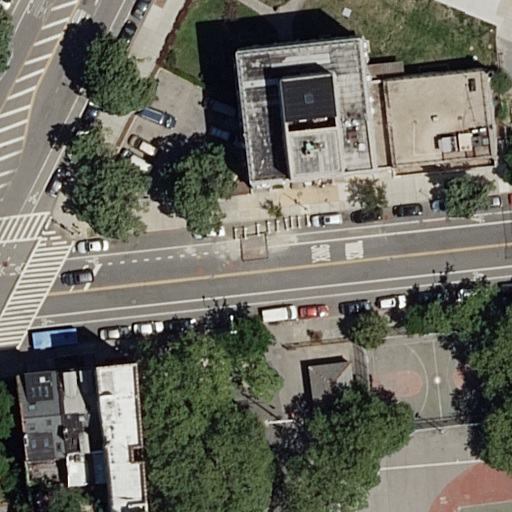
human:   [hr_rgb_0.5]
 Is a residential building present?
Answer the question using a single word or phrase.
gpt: yes

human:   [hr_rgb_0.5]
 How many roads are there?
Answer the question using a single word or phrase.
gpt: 9

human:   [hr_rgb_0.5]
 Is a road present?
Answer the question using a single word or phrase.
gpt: yes

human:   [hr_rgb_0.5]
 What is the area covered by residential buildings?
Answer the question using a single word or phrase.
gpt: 1710m2

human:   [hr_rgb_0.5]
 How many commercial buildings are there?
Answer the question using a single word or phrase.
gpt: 0

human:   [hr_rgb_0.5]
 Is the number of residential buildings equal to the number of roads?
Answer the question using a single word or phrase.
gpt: no

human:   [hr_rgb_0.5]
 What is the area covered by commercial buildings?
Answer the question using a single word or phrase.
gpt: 0m2

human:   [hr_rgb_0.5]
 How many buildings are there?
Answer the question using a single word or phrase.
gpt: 5

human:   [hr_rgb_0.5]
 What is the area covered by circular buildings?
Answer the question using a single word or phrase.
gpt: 0m2

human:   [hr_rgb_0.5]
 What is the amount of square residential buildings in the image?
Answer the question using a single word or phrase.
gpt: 0

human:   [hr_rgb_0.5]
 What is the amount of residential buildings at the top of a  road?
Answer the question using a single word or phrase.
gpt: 1

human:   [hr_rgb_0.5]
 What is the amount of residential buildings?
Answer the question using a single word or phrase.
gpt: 5

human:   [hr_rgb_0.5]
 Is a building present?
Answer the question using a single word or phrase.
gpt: yes

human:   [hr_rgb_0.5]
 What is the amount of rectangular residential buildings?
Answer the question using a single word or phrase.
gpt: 4

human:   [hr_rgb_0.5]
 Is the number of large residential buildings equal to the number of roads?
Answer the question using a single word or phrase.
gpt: no

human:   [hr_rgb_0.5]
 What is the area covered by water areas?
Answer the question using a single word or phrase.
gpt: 0m2

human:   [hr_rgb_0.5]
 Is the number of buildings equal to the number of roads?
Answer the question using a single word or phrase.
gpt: no

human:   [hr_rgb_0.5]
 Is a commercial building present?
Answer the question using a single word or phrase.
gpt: no

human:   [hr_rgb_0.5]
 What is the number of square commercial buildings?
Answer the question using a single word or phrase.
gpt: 0

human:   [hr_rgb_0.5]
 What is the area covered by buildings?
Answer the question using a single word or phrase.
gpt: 1710m2

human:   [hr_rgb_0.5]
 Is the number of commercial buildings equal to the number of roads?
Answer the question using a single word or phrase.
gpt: no

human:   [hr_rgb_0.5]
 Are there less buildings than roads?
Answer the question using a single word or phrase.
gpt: yes

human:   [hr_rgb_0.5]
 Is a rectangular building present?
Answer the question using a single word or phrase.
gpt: yes

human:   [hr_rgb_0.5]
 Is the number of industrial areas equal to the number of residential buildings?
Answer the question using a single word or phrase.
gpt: no

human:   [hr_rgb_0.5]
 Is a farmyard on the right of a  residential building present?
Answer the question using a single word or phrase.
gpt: no

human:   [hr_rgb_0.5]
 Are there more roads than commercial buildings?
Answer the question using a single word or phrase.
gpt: yes

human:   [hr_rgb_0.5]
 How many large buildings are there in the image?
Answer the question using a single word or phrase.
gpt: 1

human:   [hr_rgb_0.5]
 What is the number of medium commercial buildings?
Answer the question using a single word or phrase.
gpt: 0

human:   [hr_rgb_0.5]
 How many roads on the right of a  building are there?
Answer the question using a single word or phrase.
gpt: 4

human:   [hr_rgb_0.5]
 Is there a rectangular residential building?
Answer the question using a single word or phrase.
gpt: yes

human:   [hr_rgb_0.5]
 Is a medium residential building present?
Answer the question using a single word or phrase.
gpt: yes

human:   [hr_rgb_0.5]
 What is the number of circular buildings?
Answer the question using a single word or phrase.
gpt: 0

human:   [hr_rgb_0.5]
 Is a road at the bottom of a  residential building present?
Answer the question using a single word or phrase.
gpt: yes

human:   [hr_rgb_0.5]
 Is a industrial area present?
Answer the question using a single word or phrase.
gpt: no

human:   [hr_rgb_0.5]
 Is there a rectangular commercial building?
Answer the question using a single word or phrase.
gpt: no

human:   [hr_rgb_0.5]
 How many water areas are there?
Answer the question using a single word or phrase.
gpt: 0

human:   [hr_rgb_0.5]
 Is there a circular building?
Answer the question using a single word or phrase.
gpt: no

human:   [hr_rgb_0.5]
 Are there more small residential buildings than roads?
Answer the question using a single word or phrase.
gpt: no

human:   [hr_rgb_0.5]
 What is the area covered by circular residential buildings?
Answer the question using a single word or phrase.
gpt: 0m2

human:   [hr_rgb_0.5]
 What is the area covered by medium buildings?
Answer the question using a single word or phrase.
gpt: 582m2

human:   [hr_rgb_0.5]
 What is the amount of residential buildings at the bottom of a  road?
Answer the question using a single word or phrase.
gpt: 5

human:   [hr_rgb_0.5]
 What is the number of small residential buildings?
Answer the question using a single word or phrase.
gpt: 1

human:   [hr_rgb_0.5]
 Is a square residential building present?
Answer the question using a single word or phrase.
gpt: no

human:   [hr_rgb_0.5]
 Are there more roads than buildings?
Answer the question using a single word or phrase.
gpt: yes

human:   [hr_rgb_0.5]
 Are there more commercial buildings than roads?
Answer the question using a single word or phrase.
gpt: no

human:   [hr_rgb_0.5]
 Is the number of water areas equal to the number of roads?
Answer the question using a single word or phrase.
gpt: no

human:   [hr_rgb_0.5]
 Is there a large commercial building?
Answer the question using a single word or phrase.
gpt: no

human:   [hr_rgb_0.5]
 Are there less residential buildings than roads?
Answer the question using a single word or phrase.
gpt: yes

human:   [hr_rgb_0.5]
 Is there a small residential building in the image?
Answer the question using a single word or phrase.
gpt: yes

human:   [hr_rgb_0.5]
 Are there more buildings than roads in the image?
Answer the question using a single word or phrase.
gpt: no

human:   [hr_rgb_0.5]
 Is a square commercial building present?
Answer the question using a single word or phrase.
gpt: no

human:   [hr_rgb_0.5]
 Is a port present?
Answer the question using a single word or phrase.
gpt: no

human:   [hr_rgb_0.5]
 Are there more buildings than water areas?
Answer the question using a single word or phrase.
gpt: yes

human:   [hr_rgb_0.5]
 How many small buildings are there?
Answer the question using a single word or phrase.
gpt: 1

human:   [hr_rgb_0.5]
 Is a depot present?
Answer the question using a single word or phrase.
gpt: no

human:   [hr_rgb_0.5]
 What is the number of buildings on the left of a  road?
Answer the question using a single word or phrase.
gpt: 5

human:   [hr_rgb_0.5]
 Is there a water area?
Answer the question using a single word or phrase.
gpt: no

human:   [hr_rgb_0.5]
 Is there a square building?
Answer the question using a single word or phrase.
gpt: no

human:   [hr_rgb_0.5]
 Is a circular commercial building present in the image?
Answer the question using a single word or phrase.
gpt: no

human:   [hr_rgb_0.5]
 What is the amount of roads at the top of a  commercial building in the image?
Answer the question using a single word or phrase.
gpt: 0

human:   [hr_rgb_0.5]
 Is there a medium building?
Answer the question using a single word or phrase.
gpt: yes

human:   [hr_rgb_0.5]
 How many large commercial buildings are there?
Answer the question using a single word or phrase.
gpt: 0

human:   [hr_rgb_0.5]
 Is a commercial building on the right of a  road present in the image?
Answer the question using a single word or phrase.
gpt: no

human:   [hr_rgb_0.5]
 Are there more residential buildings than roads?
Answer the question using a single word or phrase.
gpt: no